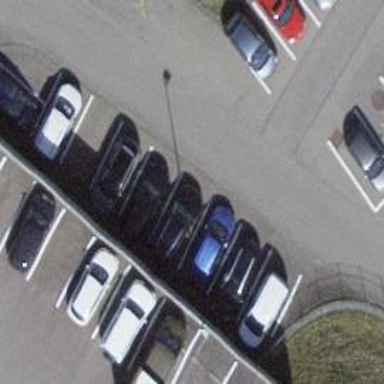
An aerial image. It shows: Parking area with surface.